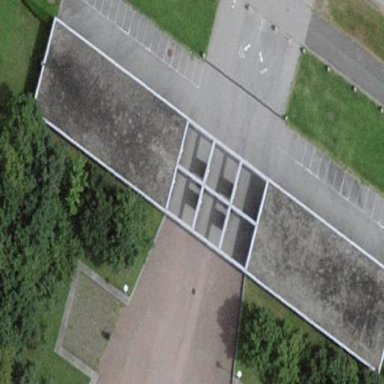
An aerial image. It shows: Roofed area serving as bicycle and motorcycle parking facility.